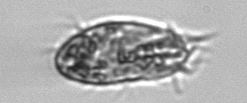
Label: Euplotes